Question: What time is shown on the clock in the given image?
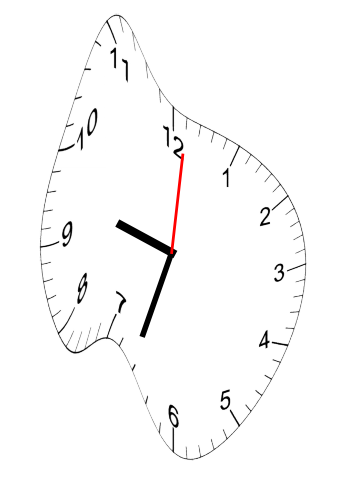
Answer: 09:33:01